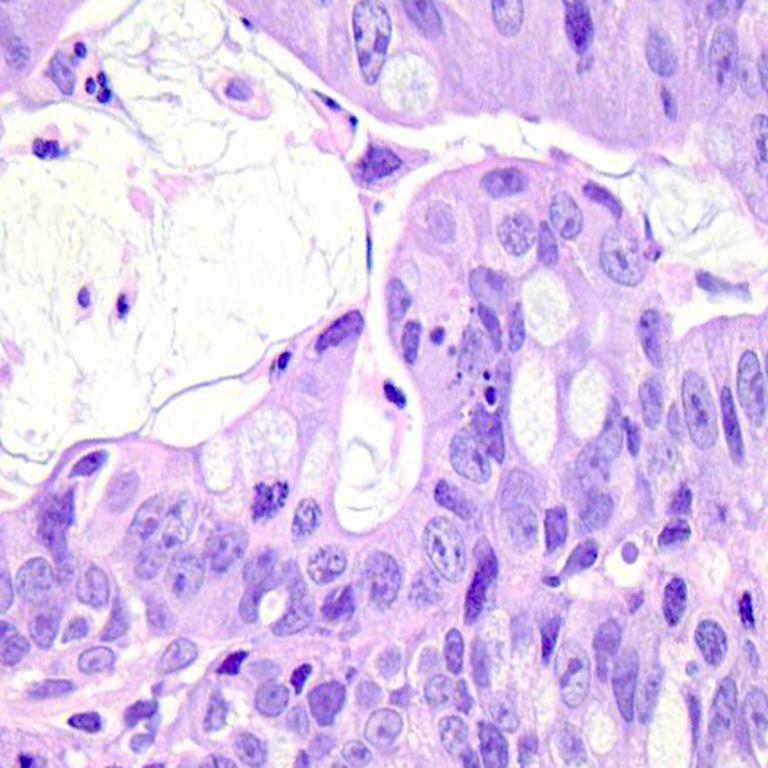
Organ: colon
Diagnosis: adenocarcinomas